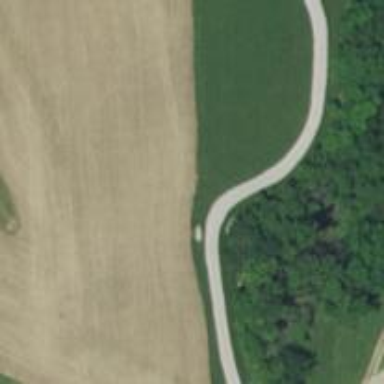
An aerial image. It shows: Driveway.